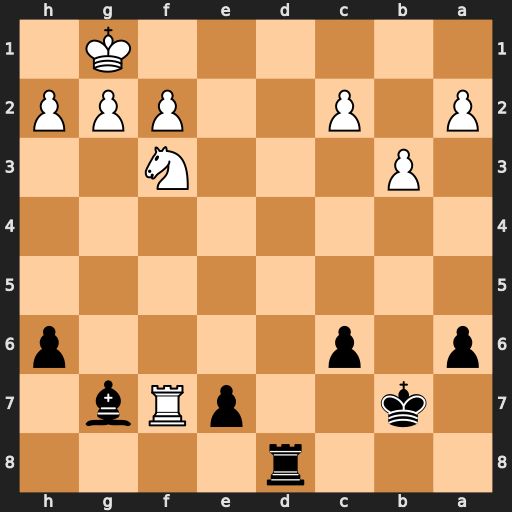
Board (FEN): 3r4/1k2pRb1/p1p4p/8/8/1P3N2/P1P2PPP/6K1
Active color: b
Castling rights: -
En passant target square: -
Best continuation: Rd1+ Ne1 Rxe1#